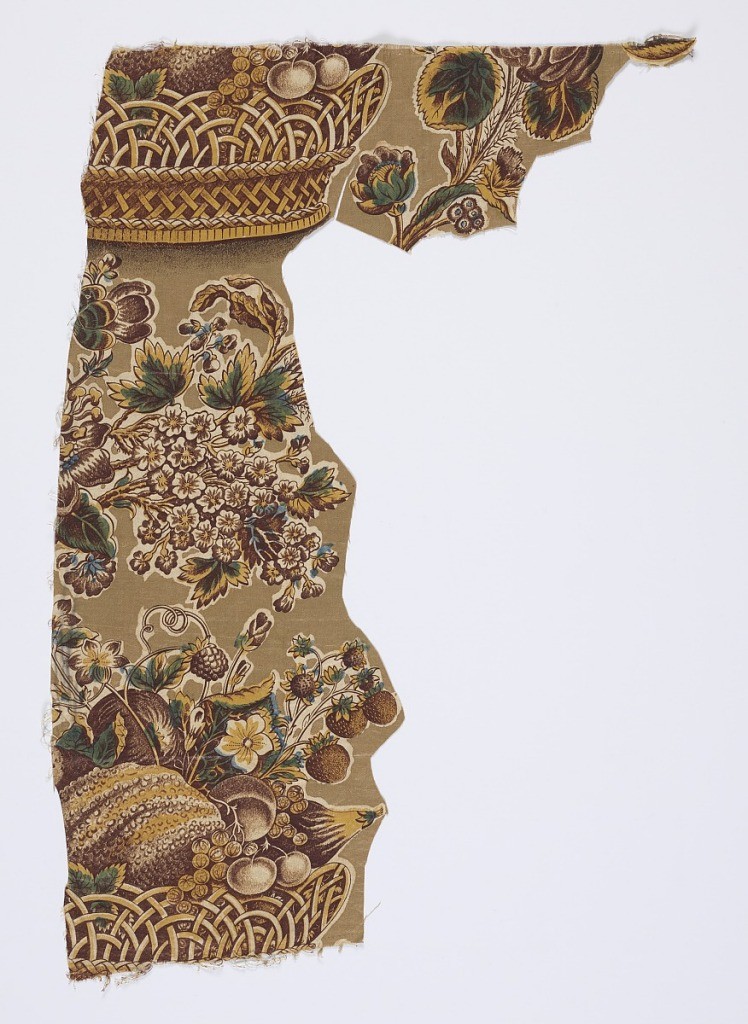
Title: Textile
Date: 18th–19th century
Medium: cotton Technique: printed and glazed
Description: Fragment showing an incomplete repeat of a fruit basket and flowers. Background in light brown and pattern in shades of brown, yellow and green.